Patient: sex F, age 49
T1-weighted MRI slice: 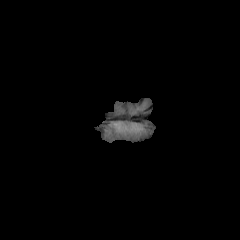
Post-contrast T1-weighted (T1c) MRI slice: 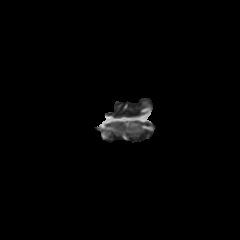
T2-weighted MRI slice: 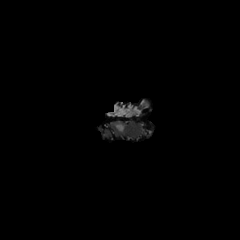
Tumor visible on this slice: yes
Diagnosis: Glioblastoma, IDH-wildtype
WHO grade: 4